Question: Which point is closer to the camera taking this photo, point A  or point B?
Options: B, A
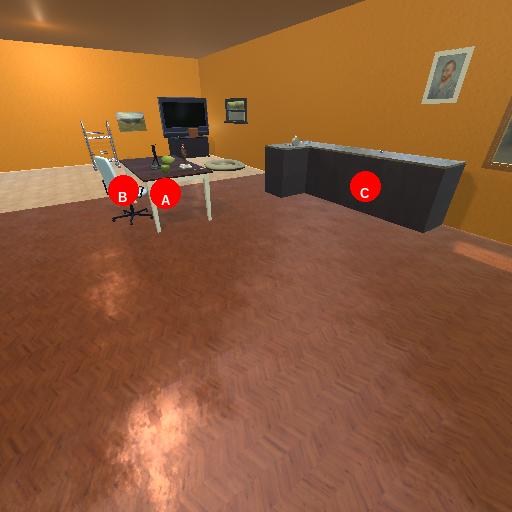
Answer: B